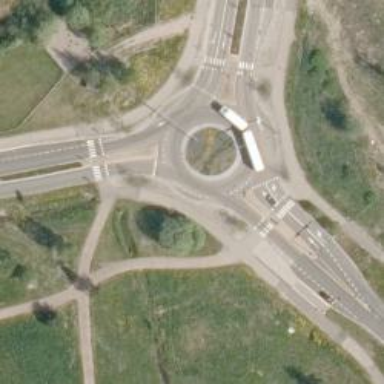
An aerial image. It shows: Secondary road with asphalt surface leading to roundabout.